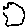
Label: cloud